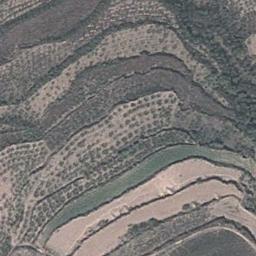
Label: terrace